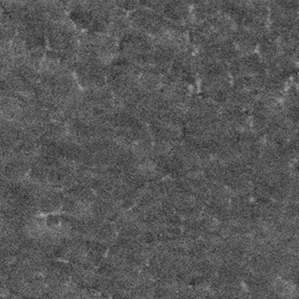
Label: frost